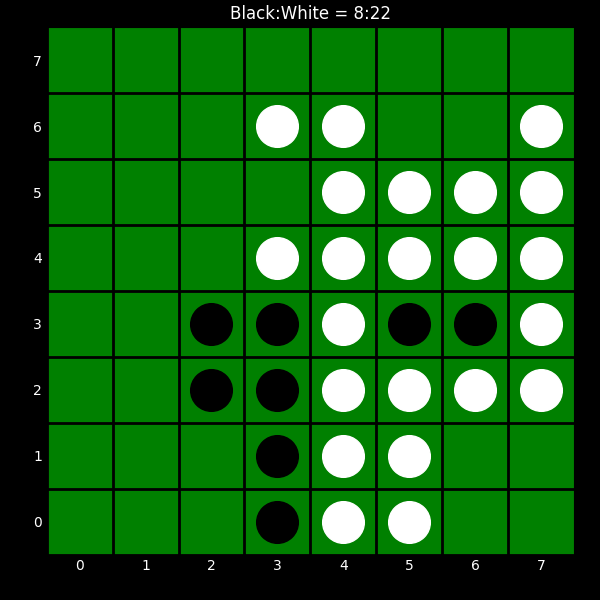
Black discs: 8
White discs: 22